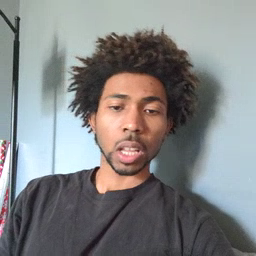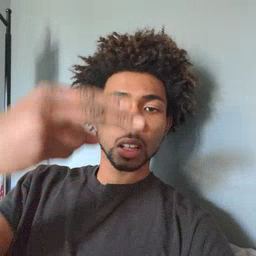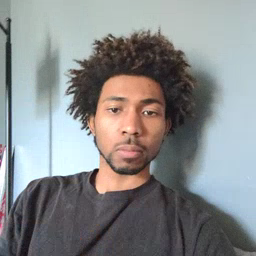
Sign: high